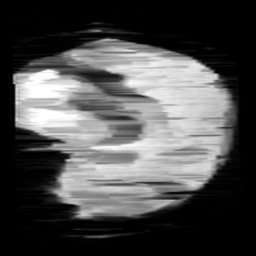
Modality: minIP
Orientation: sagittal
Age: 9
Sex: female
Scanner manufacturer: siemens
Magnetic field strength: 3 T
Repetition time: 0.027 s
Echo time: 0.02 s